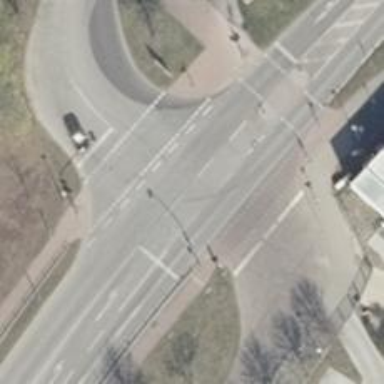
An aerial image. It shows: Secondary road with separate sidewalks on both sides and separate cycleway. The road surface is asphalt.